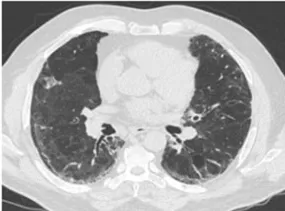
Post-corticotherapy chest CT scan (third chest CT scan). (B-D) Show the disappearance of the cavity image of the right middle lobe, the regression of retraction signs, and the persistence of few reticulation lesions.
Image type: radiology (ct)